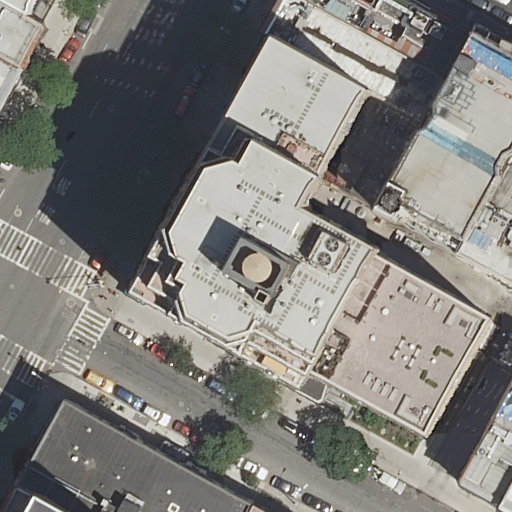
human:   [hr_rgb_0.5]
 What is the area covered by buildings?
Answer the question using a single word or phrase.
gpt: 4910m2

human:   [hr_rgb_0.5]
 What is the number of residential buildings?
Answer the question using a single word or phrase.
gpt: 13

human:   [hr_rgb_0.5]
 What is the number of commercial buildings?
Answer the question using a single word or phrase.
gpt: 0

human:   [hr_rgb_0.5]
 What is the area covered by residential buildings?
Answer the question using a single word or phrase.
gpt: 4910m2

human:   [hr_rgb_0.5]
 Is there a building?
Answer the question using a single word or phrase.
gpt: yes

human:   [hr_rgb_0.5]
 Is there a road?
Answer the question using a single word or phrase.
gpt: yes

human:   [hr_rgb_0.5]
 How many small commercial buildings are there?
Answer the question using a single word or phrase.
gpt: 0

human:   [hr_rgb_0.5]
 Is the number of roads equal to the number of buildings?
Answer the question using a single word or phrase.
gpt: no

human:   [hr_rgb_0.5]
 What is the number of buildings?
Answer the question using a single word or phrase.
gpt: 13

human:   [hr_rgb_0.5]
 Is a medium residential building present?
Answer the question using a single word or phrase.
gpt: yes

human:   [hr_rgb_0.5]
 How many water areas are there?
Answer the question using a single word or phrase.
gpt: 0

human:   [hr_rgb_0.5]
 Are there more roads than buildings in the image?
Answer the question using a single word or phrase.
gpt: no

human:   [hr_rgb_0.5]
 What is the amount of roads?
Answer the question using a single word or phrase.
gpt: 2

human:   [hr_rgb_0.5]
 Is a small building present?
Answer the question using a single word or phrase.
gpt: yes

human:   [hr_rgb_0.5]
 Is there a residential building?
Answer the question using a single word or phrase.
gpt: yes

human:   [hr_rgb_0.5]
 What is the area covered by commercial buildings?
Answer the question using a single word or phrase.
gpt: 0m2

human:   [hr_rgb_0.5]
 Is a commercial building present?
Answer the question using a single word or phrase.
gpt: no

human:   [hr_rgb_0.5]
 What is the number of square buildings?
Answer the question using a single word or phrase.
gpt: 0

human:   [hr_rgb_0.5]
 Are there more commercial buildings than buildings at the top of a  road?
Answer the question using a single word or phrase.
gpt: no

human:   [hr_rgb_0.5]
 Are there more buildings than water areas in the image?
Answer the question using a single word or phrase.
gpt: yes

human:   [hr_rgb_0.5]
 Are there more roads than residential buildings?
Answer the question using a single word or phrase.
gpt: no

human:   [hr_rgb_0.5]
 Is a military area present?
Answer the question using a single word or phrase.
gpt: no

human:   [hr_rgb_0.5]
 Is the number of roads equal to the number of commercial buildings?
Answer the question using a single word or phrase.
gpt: no

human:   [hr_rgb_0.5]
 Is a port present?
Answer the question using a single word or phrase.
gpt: no

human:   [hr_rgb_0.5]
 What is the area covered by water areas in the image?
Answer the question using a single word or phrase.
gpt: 0m2

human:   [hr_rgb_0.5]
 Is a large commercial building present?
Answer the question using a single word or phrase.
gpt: no

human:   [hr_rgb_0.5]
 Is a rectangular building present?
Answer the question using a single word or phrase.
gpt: yes

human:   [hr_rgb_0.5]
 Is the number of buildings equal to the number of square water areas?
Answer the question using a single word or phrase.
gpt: no

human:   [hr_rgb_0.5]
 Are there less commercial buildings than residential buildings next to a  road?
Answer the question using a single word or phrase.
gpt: yes

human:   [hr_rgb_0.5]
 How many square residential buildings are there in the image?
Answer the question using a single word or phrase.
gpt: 0

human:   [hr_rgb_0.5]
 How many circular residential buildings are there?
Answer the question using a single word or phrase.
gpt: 0

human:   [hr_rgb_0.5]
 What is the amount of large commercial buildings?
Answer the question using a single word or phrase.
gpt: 0

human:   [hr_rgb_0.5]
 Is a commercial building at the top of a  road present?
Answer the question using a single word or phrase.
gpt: no

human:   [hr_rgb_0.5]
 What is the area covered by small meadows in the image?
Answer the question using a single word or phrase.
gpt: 0m2

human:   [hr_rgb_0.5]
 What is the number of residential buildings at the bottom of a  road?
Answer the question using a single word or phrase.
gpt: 5

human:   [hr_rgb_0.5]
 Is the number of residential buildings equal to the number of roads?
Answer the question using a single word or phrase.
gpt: no

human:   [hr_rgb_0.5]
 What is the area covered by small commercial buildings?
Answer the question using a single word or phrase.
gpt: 0m2

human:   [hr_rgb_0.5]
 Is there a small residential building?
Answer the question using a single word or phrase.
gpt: yes

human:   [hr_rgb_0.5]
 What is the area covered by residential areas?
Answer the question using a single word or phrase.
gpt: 0m2

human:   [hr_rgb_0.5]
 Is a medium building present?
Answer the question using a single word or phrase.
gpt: yes

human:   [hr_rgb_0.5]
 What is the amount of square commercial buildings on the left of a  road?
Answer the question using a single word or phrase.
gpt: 0

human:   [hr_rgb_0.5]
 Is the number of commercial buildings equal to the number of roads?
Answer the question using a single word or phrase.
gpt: no

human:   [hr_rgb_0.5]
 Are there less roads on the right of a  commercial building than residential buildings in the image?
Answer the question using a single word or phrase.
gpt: yes

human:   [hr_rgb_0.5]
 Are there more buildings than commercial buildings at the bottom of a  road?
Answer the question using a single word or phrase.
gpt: yes

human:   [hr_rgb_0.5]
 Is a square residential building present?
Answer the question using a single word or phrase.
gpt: no

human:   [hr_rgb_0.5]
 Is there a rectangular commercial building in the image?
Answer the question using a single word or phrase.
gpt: no

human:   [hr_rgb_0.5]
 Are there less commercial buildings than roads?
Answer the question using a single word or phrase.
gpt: yes

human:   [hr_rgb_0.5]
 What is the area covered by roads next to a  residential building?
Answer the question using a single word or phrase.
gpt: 0m2

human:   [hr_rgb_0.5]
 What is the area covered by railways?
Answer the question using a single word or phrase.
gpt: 0m2

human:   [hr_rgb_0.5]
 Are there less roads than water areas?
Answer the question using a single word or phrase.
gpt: no

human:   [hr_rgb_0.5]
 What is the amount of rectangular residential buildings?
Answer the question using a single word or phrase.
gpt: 9

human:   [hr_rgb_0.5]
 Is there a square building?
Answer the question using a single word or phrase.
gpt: no

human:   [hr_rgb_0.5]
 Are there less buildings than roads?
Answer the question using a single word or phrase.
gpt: no

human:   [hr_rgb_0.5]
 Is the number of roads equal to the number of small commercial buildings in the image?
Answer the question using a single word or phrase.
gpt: no

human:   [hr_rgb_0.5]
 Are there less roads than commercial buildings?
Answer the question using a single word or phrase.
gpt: no

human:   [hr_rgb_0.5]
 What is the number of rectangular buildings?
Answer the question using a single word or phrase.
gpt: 9

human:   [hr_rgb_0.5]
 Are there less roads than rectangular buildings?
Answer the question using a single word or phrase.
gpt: yes

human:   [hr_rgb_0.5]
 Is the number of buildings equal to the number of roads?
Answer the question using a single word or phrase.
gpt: no

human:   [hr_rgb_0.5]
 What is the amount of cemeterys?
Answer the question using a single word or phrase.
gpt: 0

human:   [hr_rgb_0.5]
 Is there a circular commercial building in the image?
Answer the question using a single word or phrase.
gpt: no

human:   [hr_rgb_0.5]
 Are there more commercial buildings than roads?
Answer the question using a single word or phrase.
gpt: no

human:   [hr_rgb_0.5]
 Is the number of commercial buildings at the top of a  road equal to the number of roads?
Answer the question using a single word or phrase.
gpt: no

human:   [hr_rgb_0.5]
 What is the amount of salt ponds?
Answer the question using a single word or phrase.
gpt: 0

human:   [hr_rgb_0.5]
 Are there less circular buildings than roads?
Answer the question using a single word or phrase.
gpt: yes